Field crop: maize
Growth stage: 2
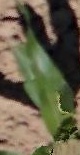
Species: maize